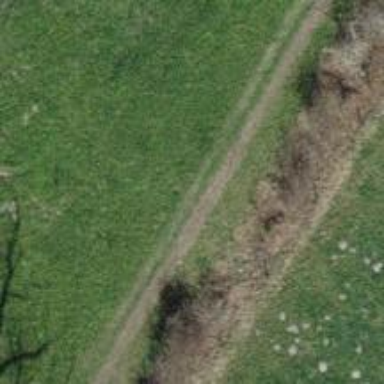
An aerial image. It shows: Hedge acting as barrier.